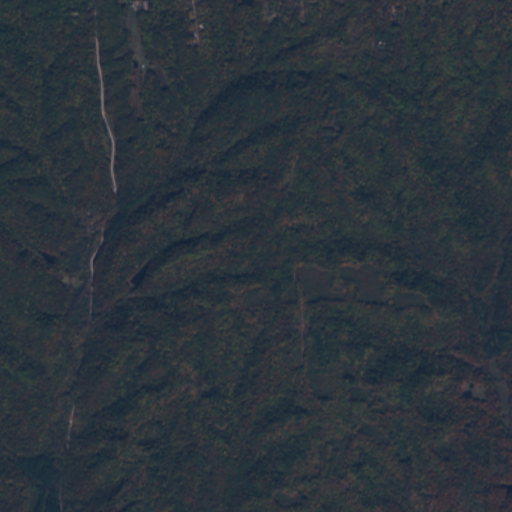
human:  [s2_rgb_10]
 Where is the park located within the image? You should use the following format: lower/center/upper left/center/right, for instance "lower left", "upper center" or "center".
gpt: The park is located in the upper right of the image.
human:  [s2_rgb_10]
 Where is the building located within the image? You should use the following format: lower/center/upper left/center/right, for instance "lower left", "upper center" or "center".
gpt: The building is located in the center left of the image.
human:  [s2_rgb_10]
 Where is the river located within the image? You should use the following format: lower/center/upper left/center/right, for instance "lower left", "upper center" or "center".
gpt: The river is located in the left of the image.
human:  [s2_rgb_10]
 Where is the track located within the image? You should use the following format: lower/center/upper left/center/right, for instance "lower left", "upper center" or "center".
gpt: There is no track in the image.